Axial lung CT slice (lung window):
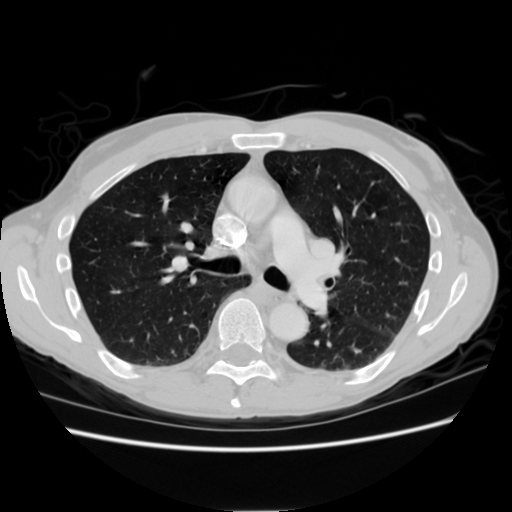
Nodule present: no